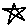
Label: star